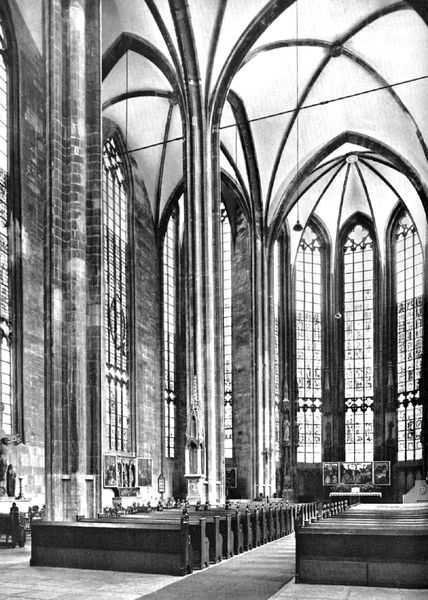
Titel: St. Marien zur Wiese in Soest
Künstler: Johannes Schendeler
Standort: Soest (EU - D - NRW)
Schlagwörter: fenster, pfeiler, säule, säulen, weg, stein, kirche, gotik, schiff, bank, kuppel, foto, bögen, gewölbe, schwarz-weiß, altar, bänke, kirchenbänke, gotisch, kreuzgewölbe, joch, tryptichon, triptychon, triptichon